Question: I'm trying to write a shiny app with a custom HTML template. I'm currently adding a simple leaflet marker map. I can create the object and it renders both in:
The console and a standalone shiny app:

But not when I create a custom HTML template, where I just see empty space where the post should go.
<URL>. Any help would be greatly appreciated.
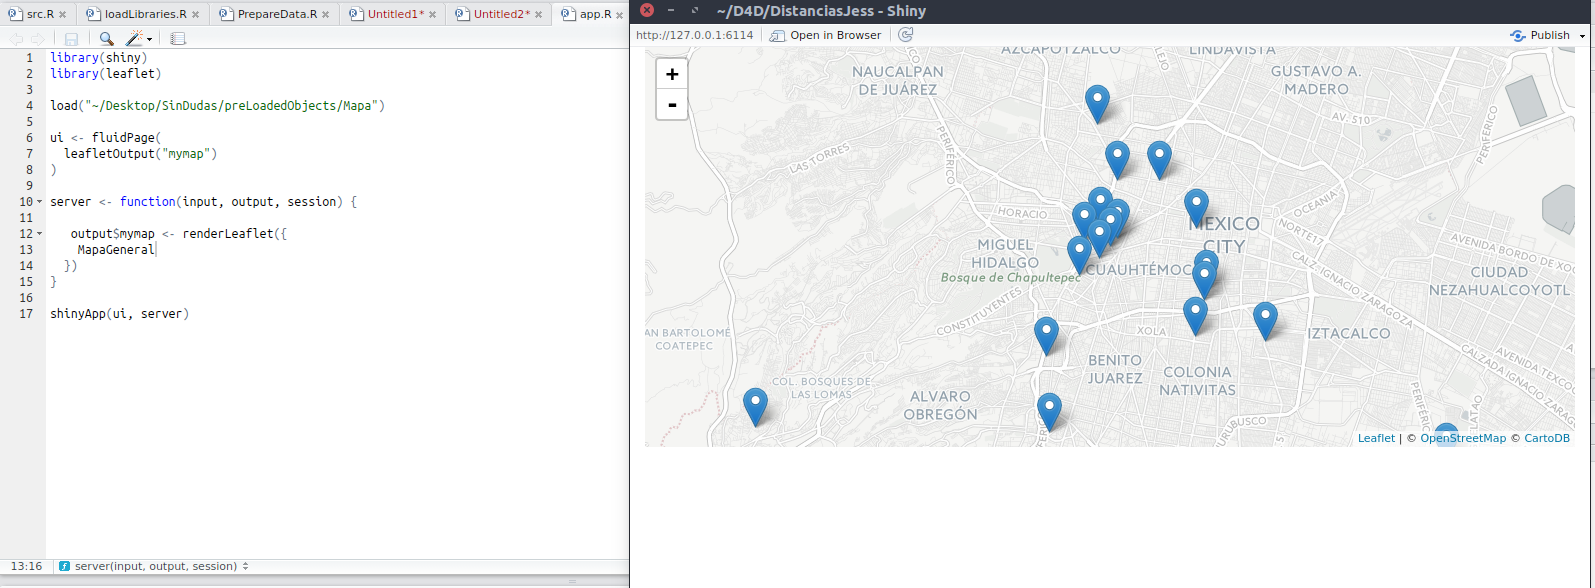
Answer: I was missing the {{headContent}} tag on the html head.